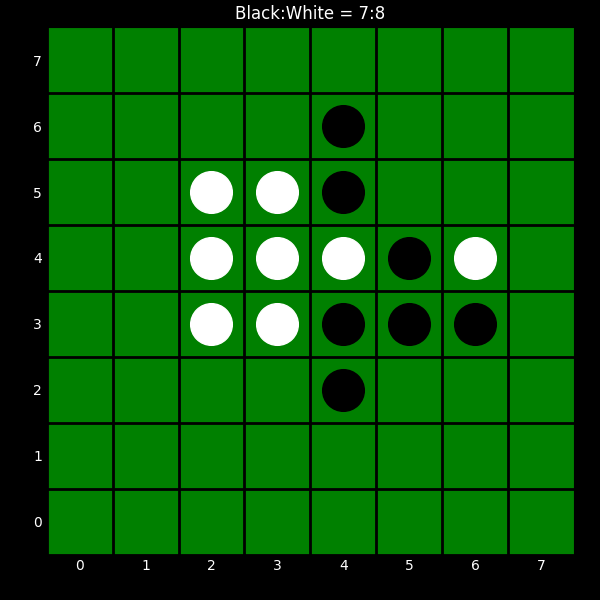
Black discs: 7
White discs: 8